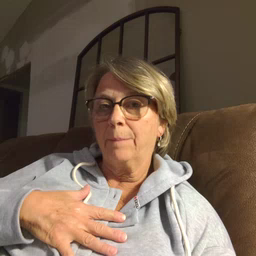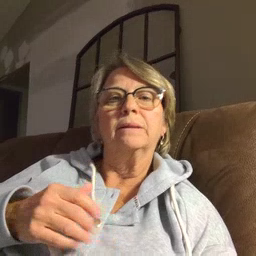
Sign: pajamas